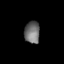
Tissue: skin
Cell type: Epithelial cells
Senescence score: 0.2623
Nuclear area (px): 332
Mean DAPI intensity: 109.325